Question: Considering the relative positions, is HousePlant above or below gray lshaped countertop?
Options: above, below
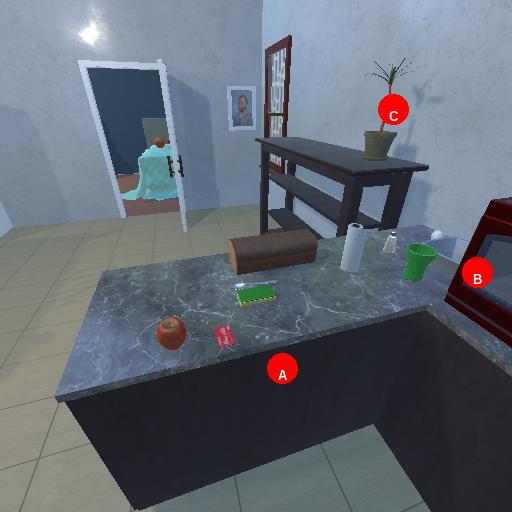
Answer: above